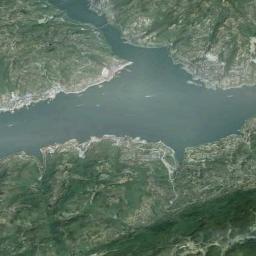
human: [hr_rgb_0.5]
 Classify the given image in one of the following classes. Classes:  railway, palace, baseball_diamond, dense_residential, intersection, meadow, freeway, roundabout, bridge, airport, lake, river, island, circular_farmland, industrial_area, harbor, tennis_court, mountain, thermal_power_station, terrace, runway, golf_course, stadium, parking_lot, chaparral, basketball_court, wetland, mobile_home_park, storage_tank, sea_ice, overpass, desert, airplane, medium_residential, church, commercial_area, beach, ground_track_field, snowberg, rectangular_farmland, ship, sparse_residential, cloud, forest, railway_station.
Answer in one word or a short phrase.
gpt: river